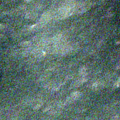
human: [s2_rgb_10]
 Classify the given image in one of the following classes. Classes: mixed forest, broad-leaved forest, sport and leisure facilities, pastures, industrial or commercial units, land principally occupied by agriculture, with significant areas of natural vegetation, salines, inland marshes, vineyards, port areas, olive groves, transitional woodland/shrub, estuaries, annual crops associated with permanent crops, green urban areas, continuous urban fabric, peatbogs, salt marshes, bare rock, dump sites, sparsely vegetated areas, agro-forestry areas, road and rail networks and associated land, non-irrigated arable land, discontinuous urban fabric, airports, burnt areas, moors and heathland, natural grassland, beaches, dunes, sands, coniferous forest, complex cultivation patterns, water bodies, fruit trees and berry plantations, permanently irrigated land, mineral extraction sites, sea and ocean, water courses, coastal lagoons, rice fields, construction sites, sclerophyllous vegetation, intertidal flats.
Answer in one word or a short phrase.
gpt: water bodies